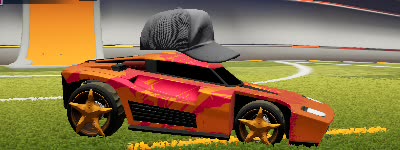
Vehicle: breakout